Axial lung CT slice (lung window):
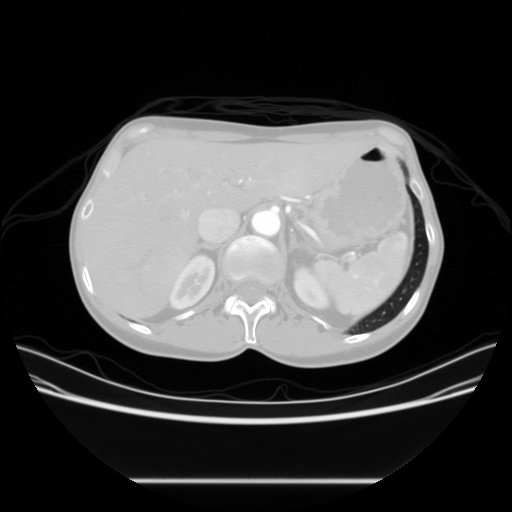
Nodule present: no